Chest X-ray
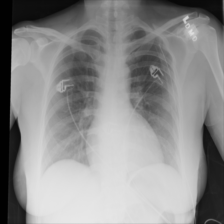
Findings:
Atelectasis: negative
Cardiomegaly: negative
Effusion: negative
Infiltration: negative
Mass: negative
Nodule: negative
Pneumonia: negative
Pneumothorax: negative
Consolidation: negative
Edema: negative
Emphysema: negative
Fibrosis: negative
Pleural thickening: negative
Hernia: negative